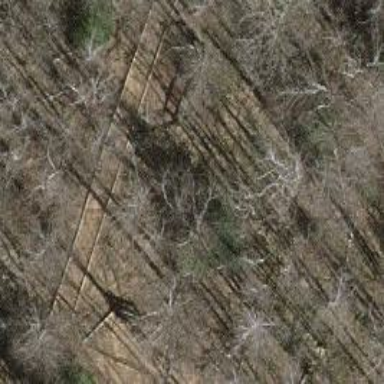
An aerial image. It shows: Path with woodchips surface.